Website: crate-barrel
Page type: billing-address
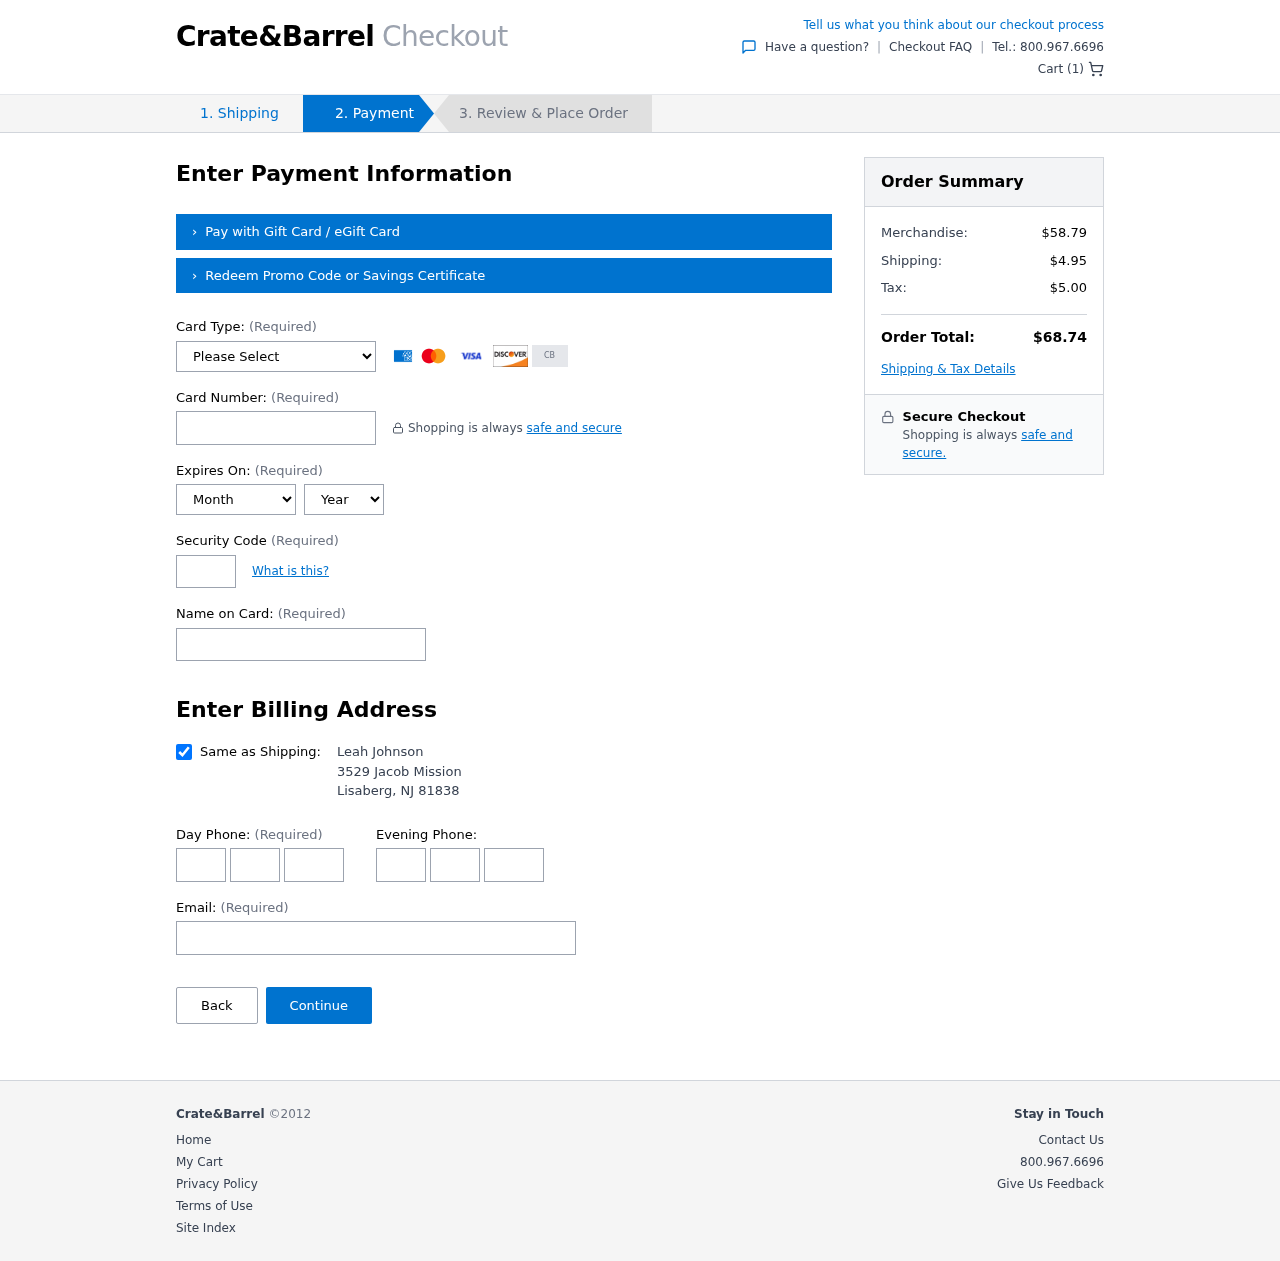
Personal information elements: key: PII_CARD_CVV
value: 232
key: PII_CARD_EXPIRY_MONTH
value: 10
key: PII_CARD_EXPIRY_YEAR
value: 28
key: PII_CARD_NUMBER
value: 4418 7585 8347 9499
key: PII_CARD_TYPE
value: Visa
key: PII_CITY
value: Lisaberg
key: PII_EMAIL
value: leah.johnson@yahoo.com
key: PII_FULLNAME
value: Leah Johnson
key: PII_PHONE_AREA
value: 518
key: PII_PHONE_PREFIX
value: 513
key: PII_PHONE_SUFFIX
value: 6649
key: PII_POSTCODE
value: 81838
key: PII_STATE_ABBR
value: NJ
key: PII_STREET
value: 3529 Jacob Mission
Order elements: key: ORDER_NUM_ITEMS
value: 1
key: ORDER_SUBTOTAL
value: $58.79
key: ORDER_SHIPPING_COST
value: $4.95
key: ORDER_TAX
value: $5.00
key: ORDER_TOTAL
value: $68.74